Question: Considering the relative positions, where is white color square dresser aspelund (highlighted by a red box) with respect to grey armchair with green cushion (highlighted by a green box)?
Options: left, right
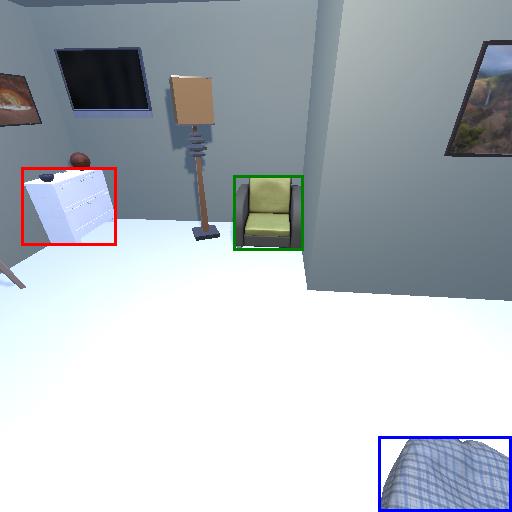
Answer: left